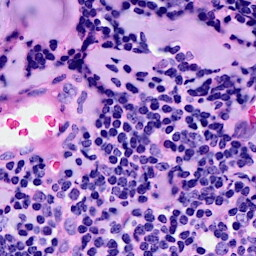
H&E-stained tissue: Breast